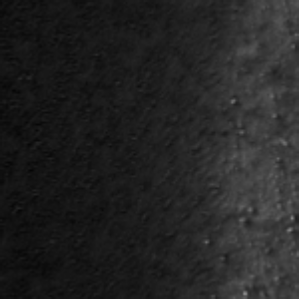
Label: frost